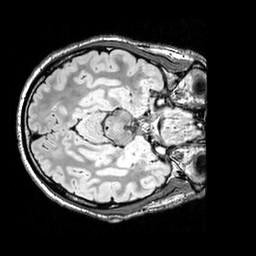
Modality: FLAIR
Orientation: axial
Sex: male
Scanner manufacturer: siemens
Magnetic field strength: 3 T
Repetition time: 5 s
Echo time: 0.395 s